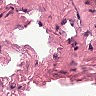
Metastatic tissue present: no